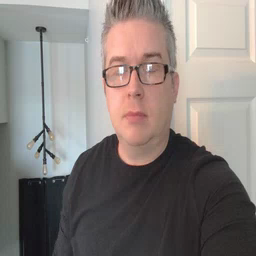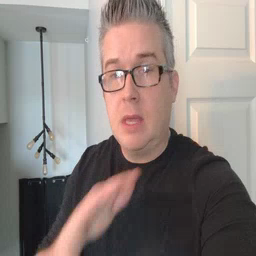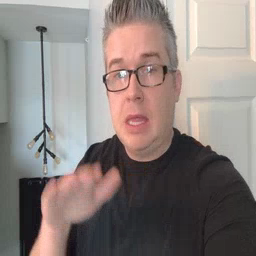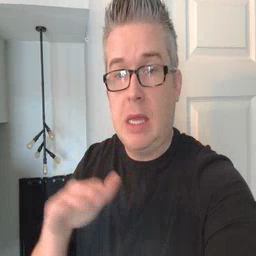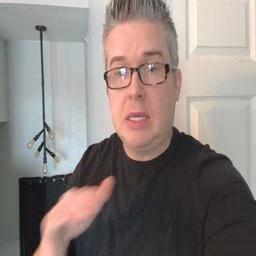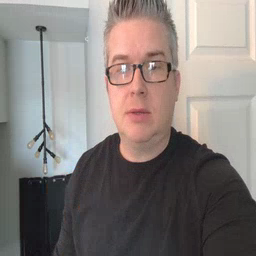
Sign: clean